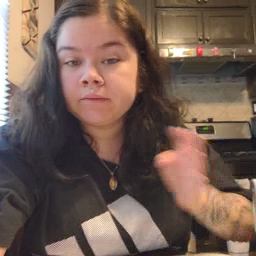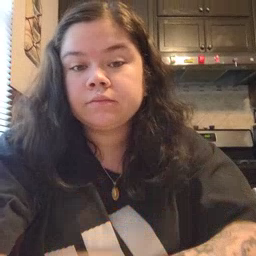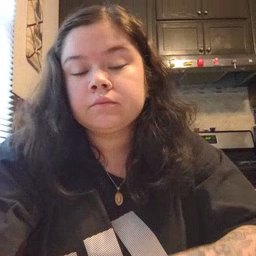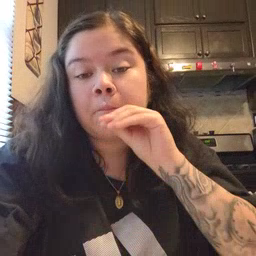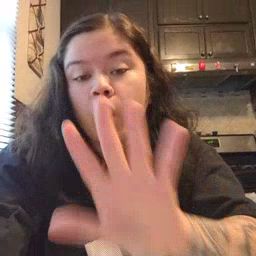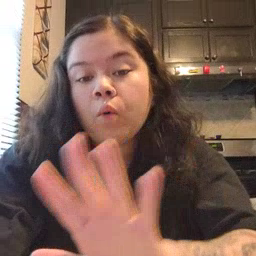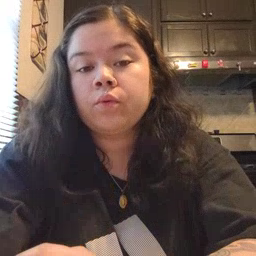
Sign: blow